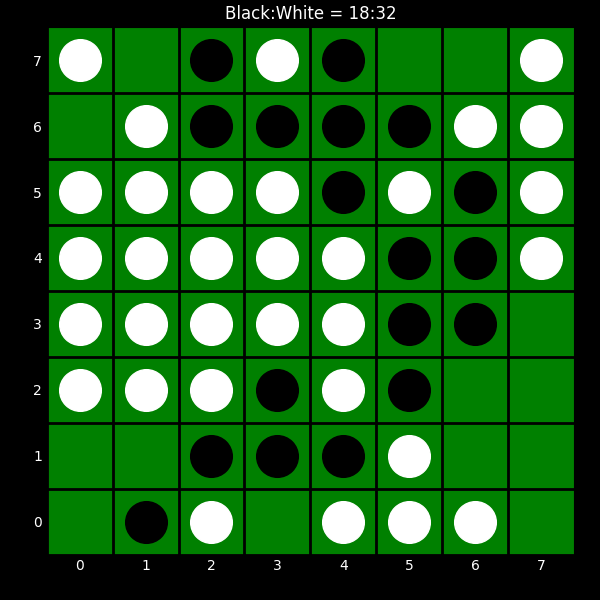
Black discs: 18
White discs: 32